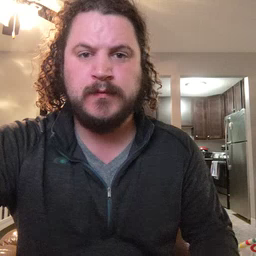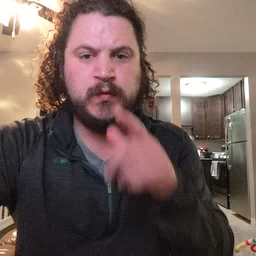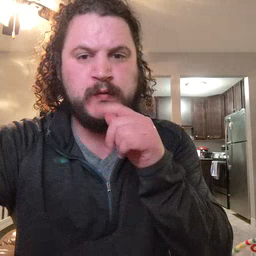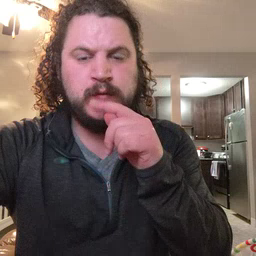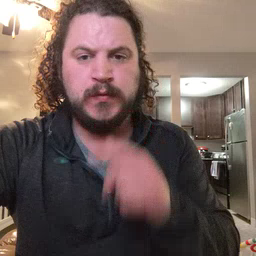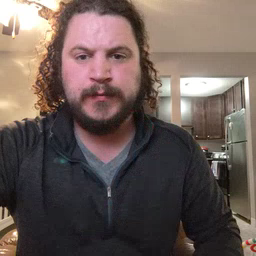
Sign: who